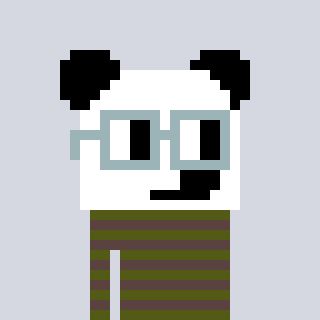
a pixel art character with square dark gray glasses, a panda-shaped head and a darkbrown-colored body on a cool background